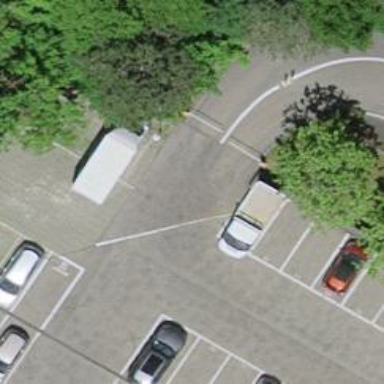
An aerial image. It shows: Road serving as parking aisle.